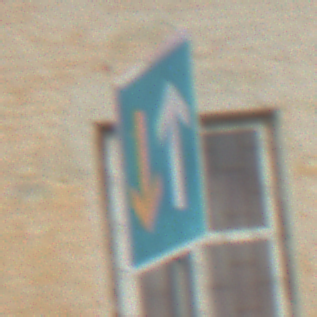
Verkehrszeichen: VorrangVorGegenverkehr
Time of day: MorningAfternoon
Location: Outdoor (Nature)
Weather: PartlyCloudy
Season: Autumn
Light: Natural